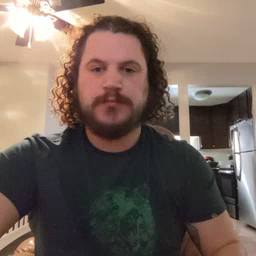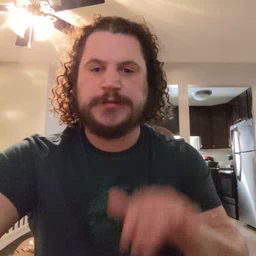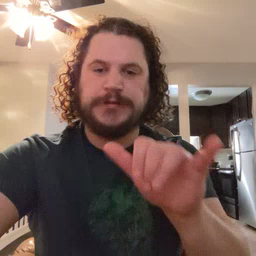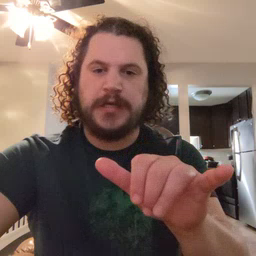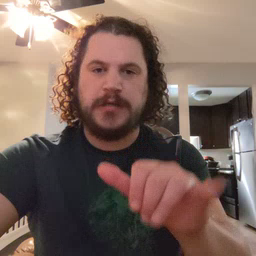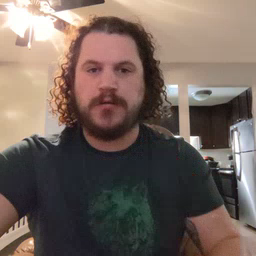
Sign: stay